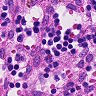
Metastatic tissue present: no